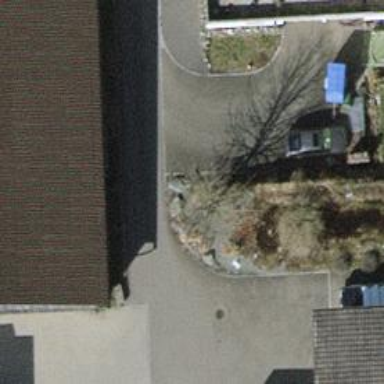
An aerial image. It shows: Urban area featuring tree as natural element.